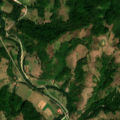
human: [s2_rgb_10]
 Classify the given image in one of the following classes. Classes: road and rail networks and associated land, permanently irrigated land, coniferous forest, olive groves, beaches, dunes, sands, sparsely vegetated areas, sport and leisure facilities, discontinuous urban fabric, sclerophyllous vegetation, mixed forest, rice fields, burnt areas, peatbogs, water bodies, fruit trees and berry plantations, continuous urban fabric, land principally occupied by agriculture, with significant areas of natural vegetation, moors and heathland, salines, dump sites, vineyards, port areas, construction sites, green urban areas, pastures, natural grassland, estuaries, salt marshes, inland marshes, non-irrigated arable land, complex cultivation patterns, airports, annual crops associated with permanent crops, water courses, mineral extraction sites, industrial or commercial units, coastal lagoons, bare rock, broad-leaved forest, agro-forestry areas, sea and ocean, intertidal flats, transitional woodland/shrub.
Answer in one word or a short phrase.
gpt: complex cultivation patterns, land principally occupied by agriculture, with significant areas of natural vegetation, broad-leaved forest, transitional woodland/shrub